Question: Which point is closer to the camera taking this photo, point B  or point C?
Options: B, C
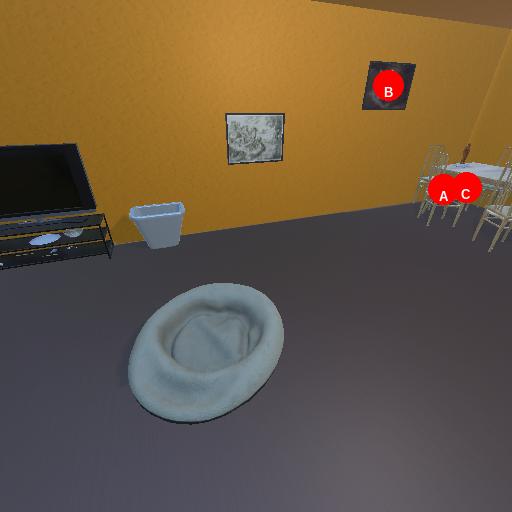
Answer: B